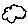
Label: cloud